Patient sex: F
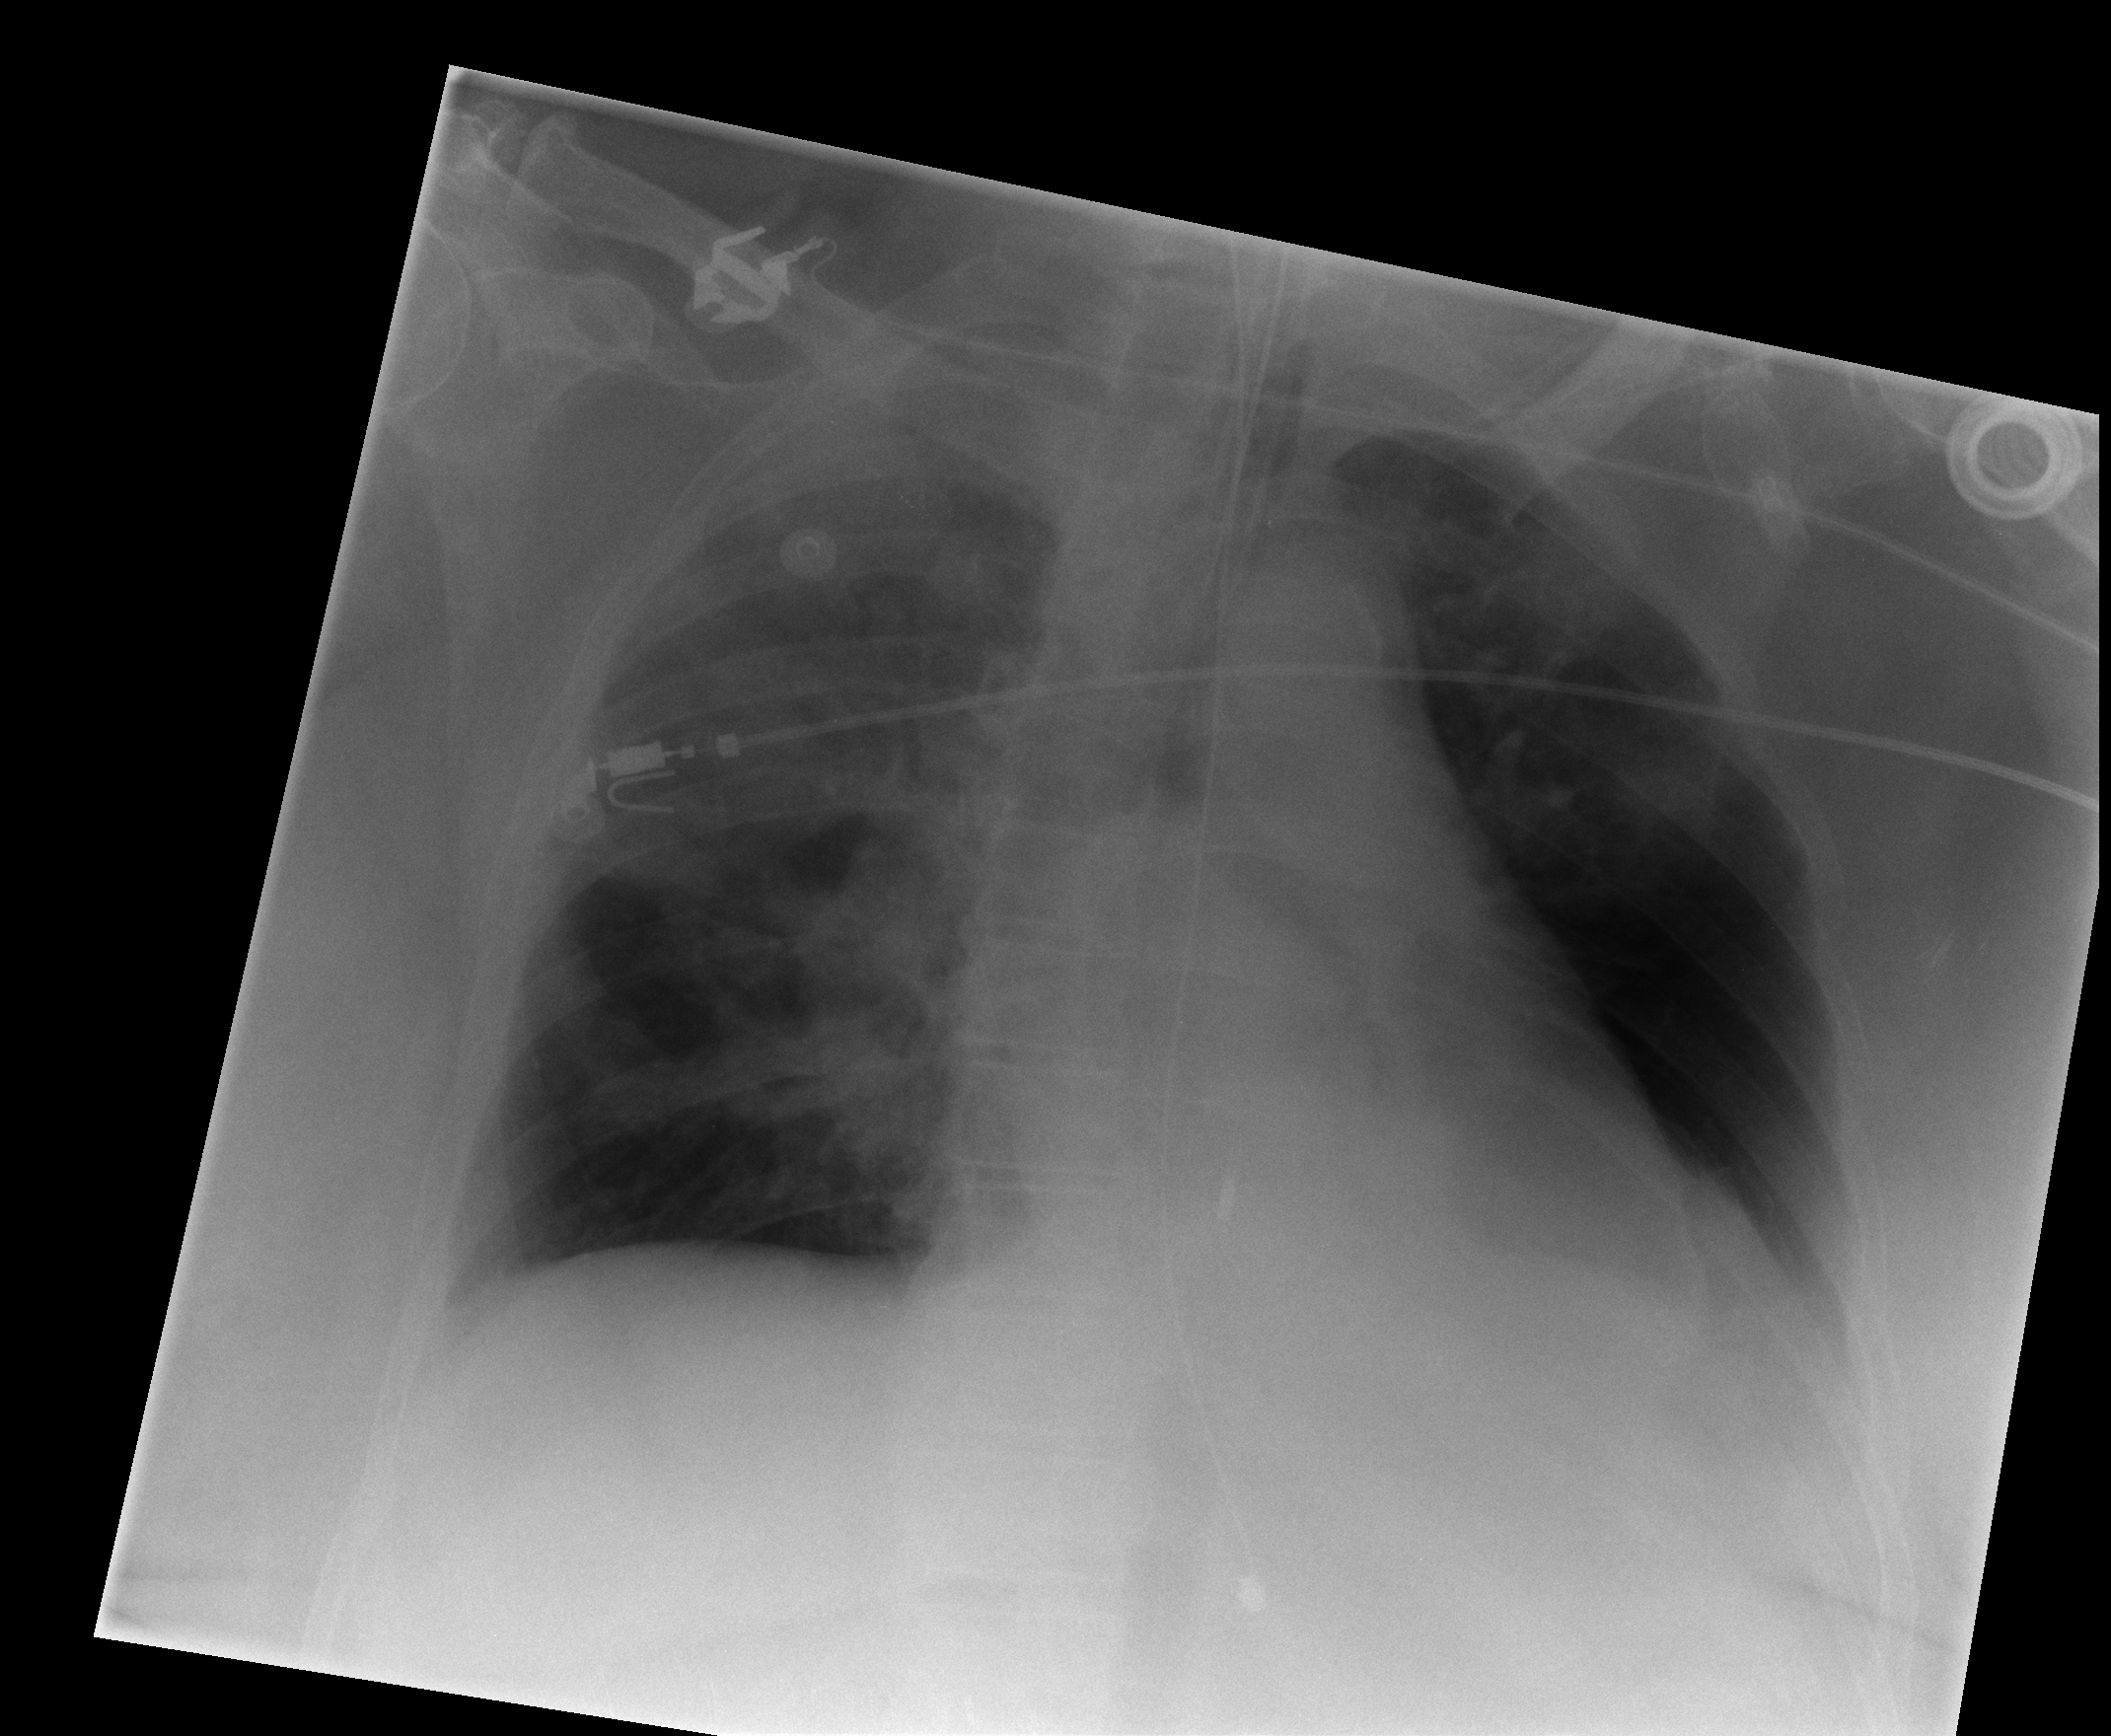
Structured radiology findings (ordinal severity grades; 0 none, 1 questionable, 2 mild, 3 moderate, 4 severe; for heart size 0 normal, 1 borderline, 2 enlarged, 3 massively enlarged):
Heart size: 2
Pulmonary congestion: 2
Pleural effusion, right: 0
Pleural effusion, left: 1
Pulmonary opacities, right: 2
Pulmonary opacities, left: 1
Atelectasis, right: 2
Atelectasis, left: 1